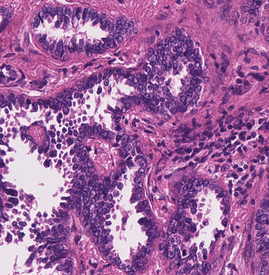
Tumor epithelial tissue: yes
Tumor-associated stroma tissue: yes
Normal tissue: no